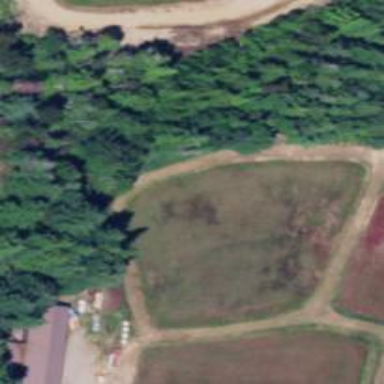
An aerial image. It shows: Farmland with cranberries as the main crop.